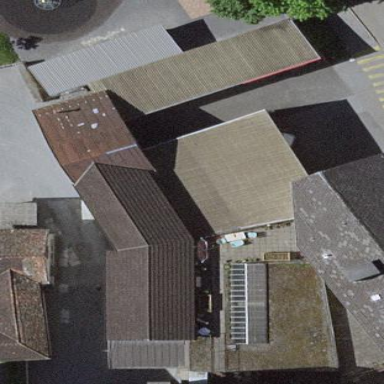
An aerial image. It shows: View of roof of building.